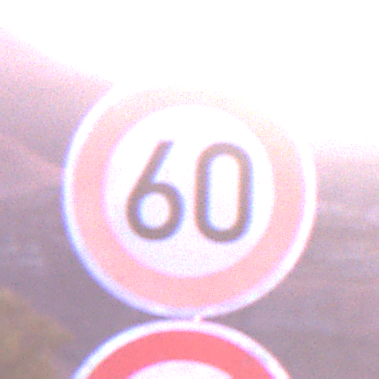
Verkehrszeichen: Geschwindigkeit60
Zusatzzeichen unten: UeberholverbotKraftfahrzeuge
Umgebung: Outdoor, Nature
Tageszeit: Dawn
Wetter: PartlyCloudy
Licht: Natural
Jahreszeit: NotSpecified
Kontrast: MediumContrast